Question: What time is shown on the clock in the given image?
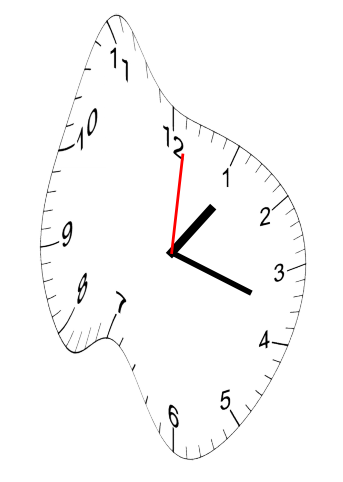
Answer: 01:18:01